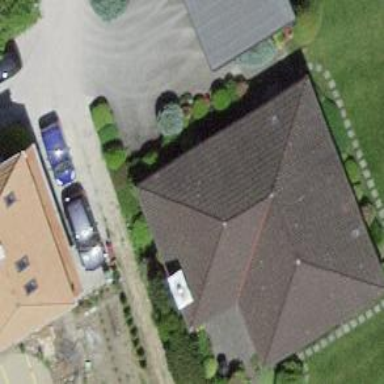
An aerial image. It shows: Residential building.